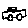
Label: car